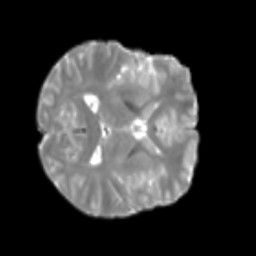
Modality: T2w
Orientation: axial
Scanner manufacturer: siemens
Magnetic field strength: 3 T
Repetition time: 4 s
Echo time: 0.0594 s